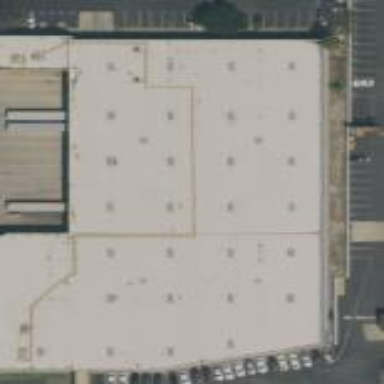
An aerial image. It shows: Warehouse building.